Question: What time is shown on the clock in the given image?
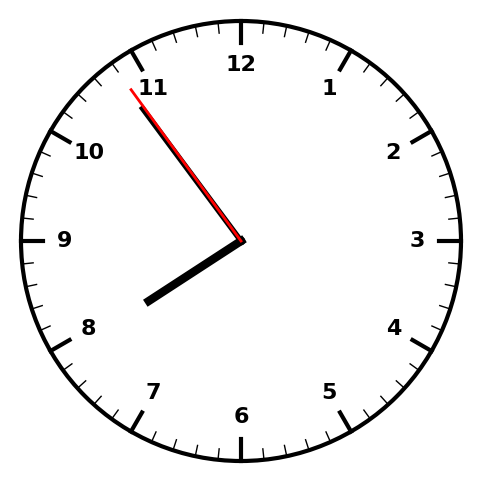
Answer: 07:53:54